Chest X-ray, AP view. Patient: 61 years old, sex M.
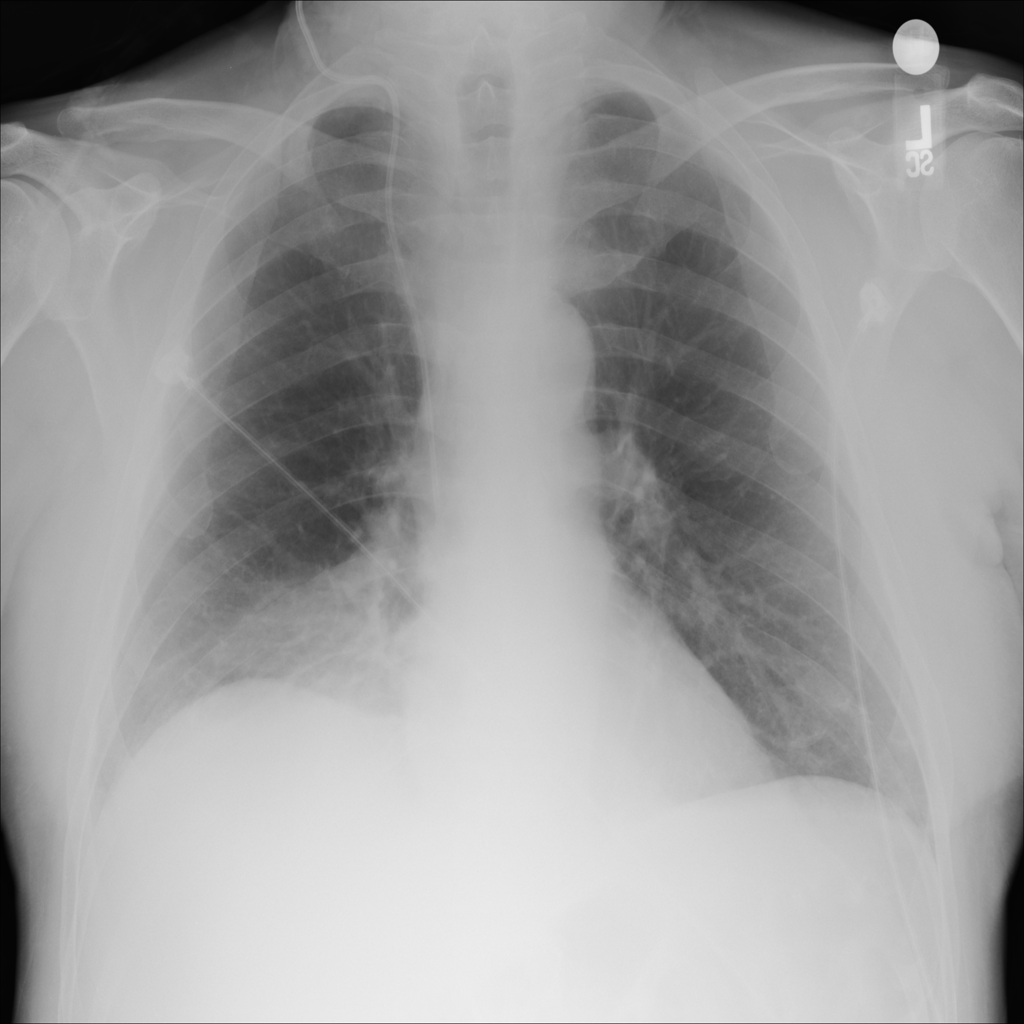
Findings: Atelectasis